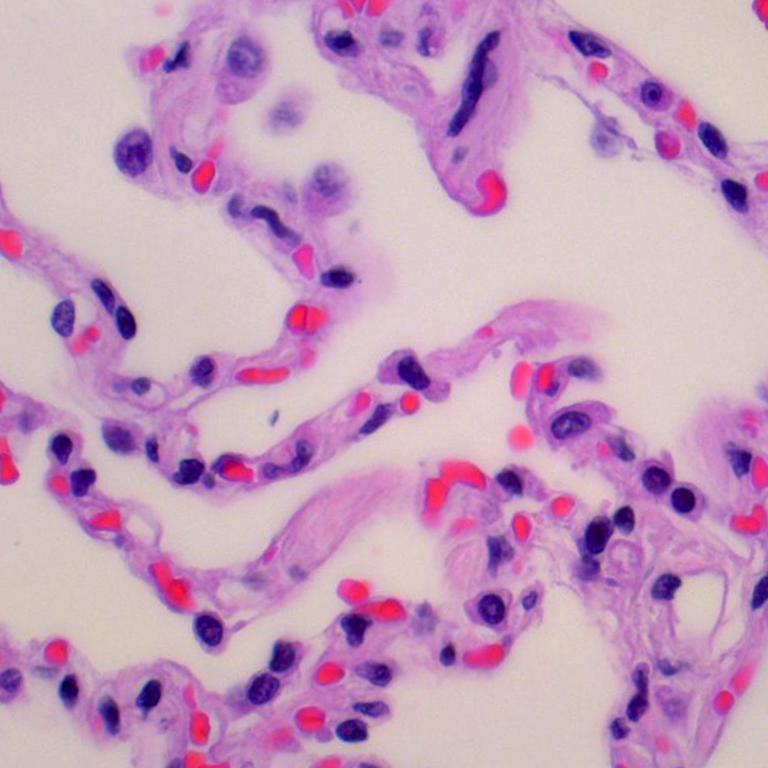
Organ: lung
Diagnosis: benign